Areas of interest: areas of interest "Theater"
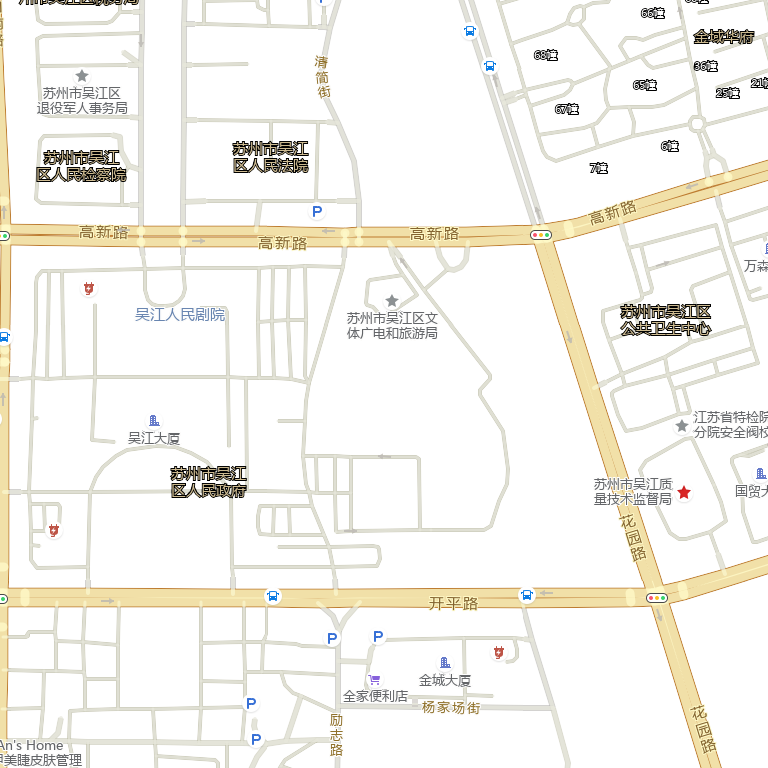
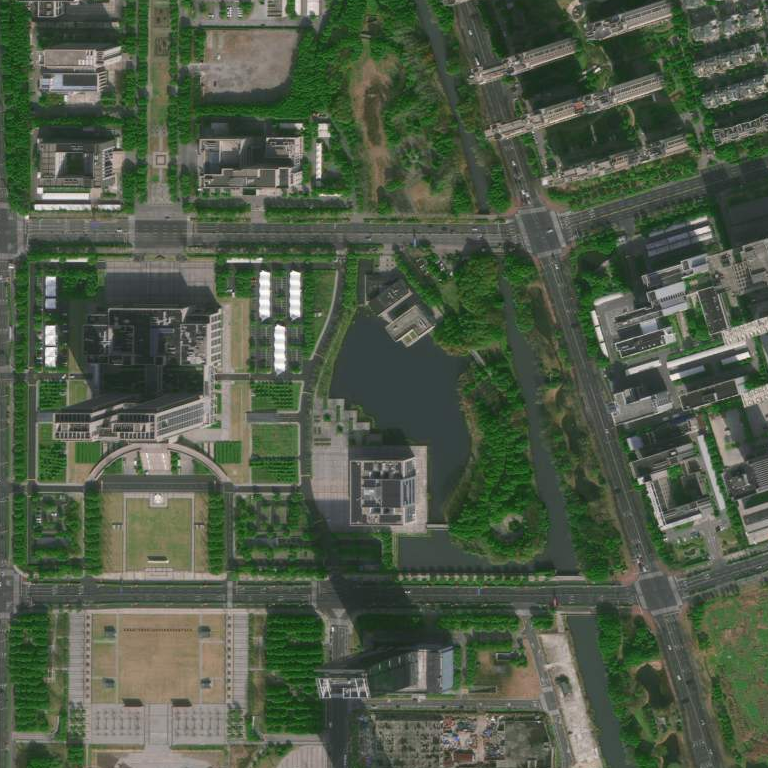